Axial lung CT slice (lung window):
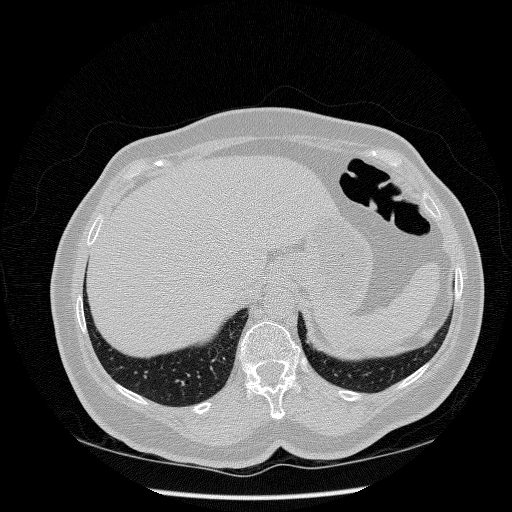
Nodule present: no